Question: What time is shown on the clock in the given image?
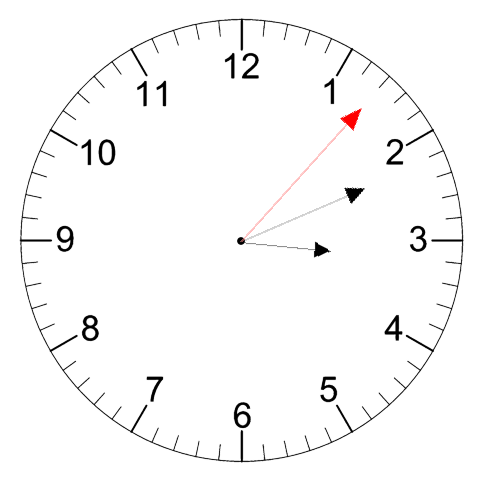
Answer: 03:11:07